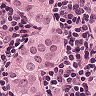
Metastatic tissue present: yes